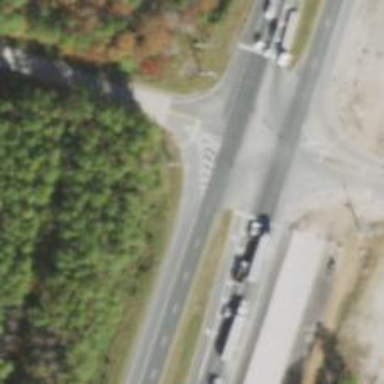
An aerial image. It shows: Trunk link highway.